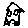
Label: house